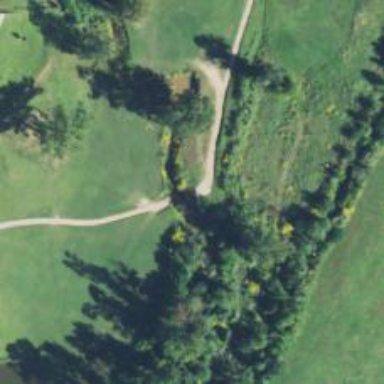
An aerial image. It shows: Path bridge used as golf cartpath.